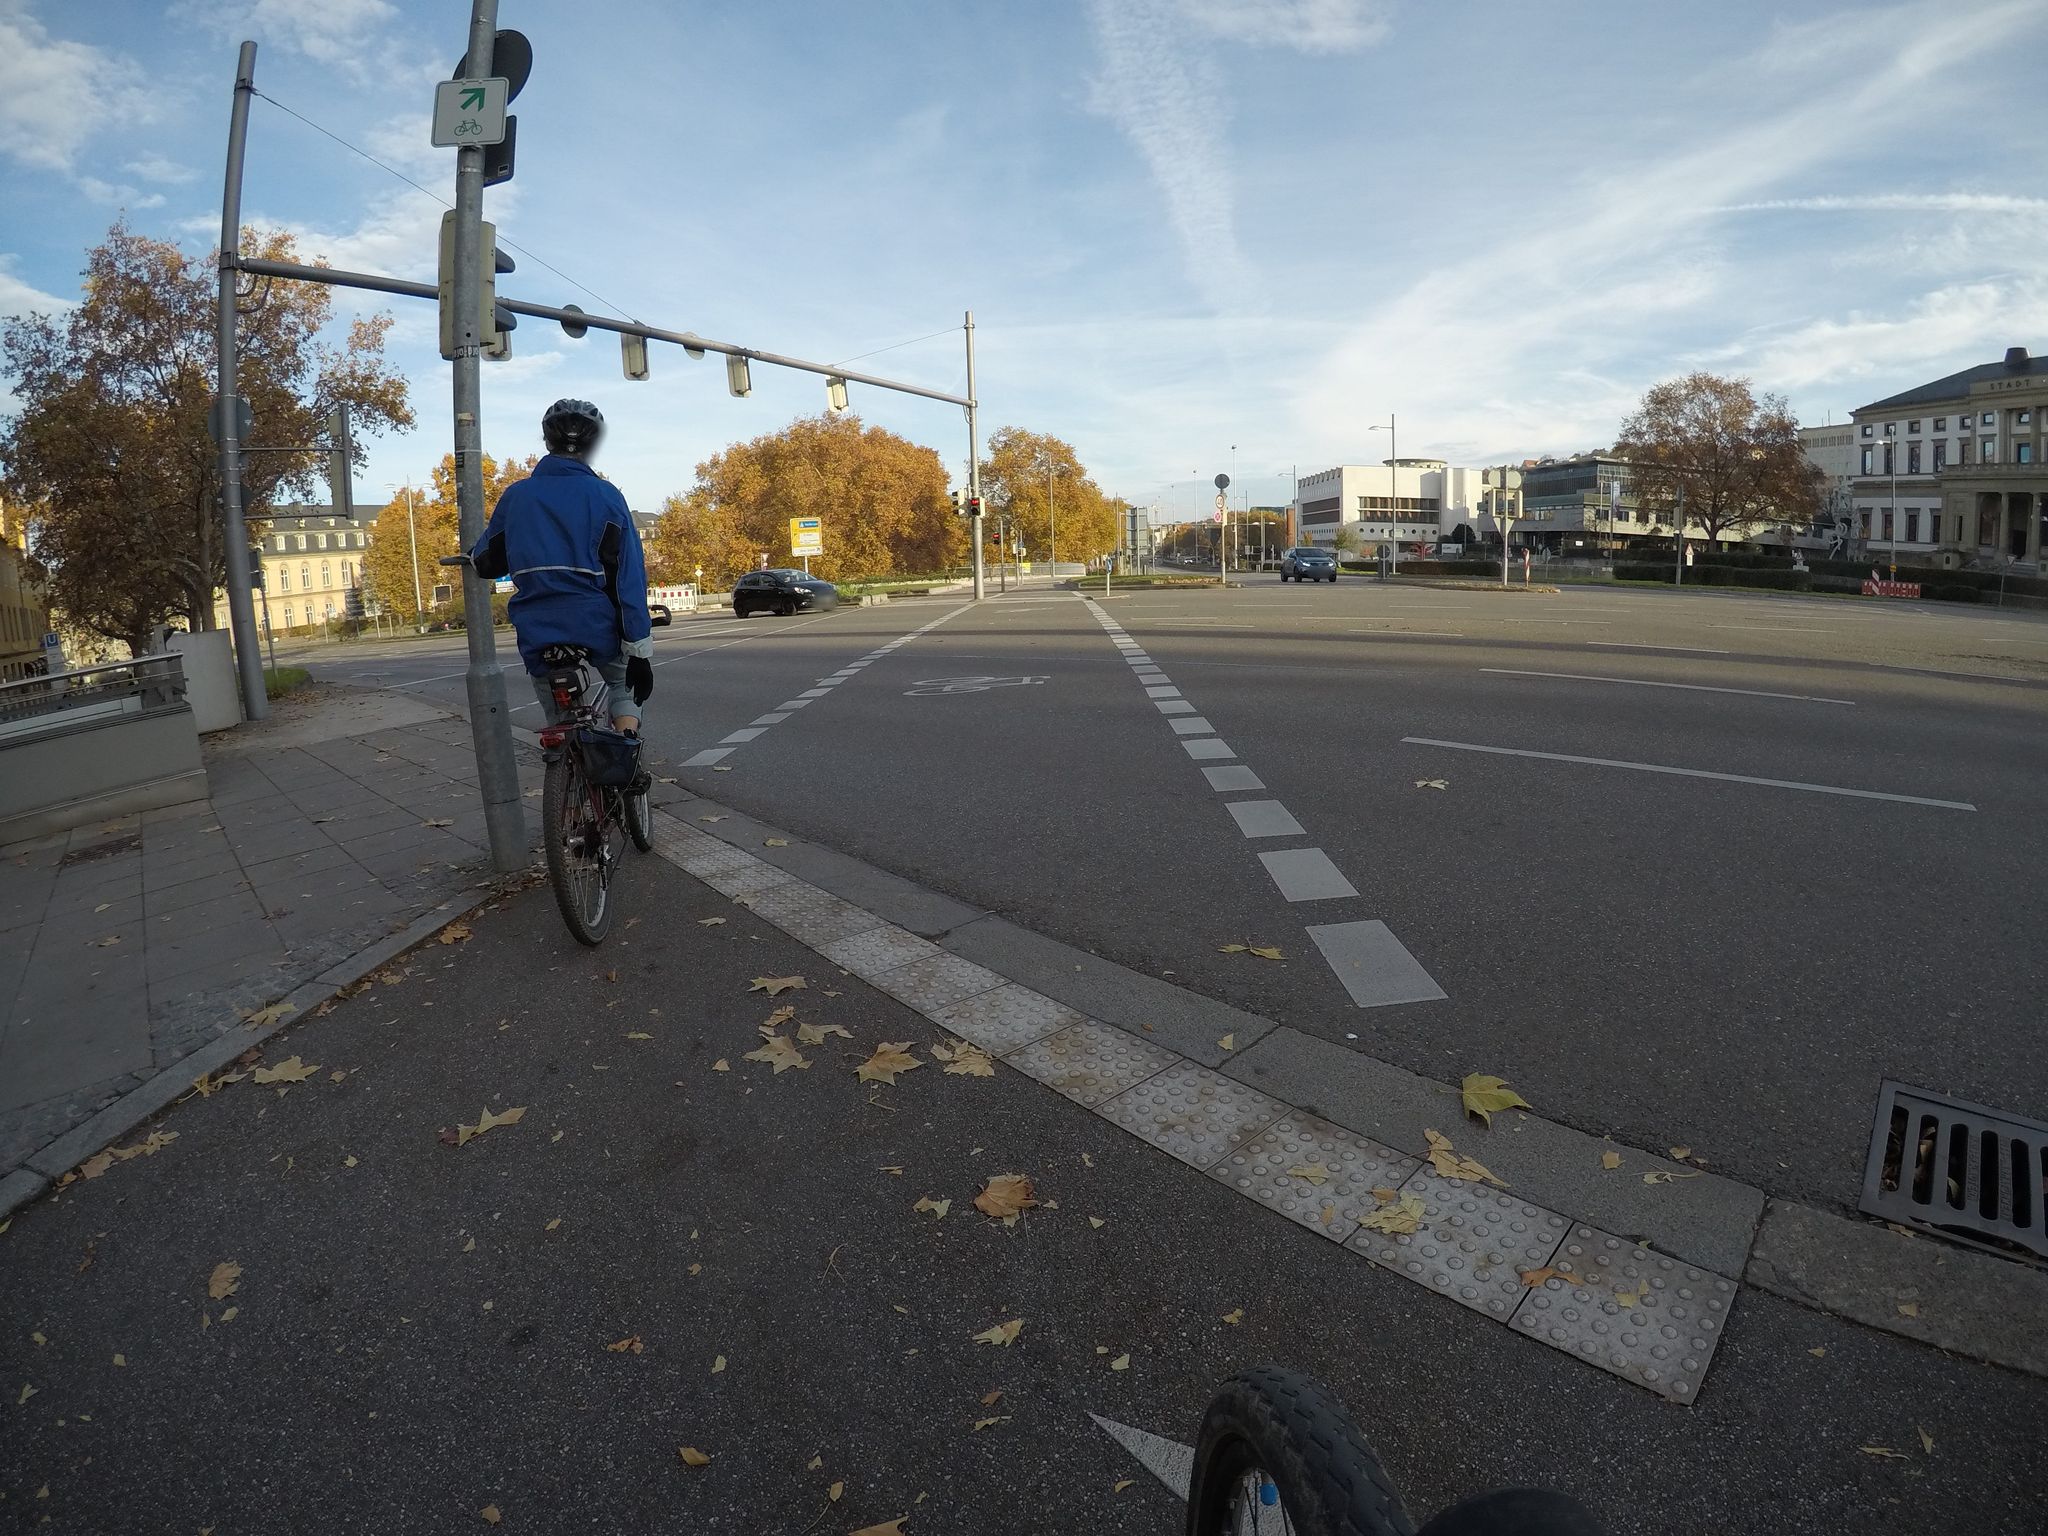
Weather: clear
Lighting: day
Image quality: good
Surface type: cycling surface
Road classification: footway, path
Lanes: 3
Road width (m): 6
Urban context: urban centre
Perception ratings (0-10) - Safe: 8.74, Lively: 9, Beautiful: 2.6, Boring: 4.85, Depressing: 2.71, Wealthy: 2.77